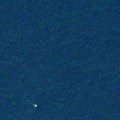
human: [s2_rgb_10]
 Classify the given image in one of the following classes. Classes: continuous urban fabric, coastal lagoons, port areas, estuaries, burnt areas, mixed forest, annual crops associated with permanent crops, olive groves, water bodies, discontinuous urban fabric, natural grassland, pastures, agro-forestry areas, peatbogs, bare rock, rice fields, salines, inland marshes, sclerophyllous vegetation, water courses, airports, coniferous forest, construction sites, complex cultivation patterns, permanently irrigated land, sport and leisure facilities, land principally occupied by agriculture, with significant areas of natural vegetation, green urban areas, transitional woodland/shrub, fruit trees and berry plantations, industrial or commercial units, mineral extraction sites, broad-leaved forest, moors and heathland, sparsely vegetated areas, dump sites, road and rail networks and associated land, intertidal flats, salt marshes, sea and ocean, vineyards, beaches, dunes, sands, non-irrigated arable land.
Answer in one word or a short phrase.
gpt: sea and ocean